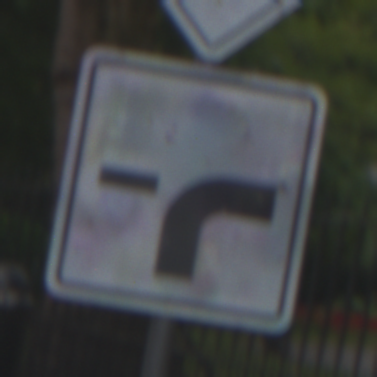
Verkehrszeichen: VerlaufVorfahrtsstrasse9
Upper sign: Vorfahrtsstrasse
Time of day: MorningAfternoon
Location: Outdoor (Urban)
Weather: Overcast
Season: NotSpecified
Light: Natural